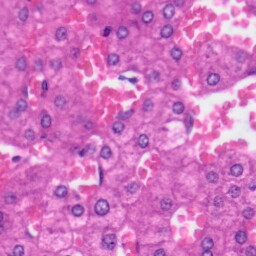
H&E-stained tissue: Liver